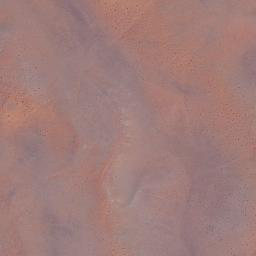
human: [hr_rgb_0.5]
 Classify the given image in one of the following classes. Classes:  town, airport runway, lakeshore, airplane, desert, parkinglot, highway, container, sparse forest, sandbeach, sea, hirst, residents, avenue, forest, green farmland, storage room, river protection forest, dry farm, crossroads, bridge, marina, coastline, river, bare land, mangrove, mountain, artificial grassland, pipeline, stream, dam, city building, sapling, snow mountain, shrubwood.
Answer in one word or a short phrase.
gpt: desert